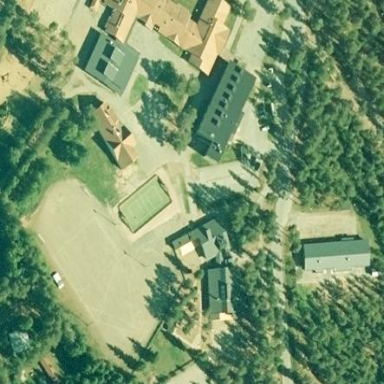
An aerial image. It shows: School.